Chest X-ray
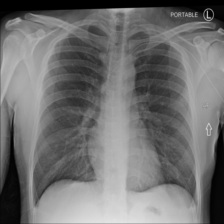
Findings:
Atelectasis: negative
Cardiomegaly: negative
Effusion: negative
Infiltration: negative
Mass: negative
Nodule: negative
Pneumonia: negative
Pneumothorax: negative
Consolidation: negative
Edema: negative
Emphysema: negative
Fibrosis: negative
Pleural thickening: negative
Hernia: negative